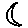
Label: moon